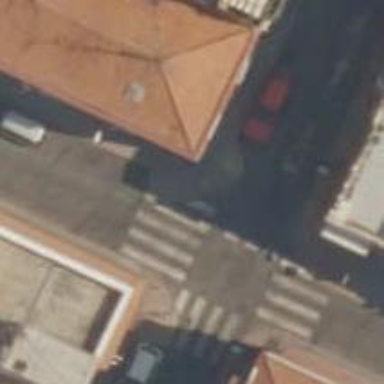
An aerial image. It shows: Uncontrolled zebra crossing on the road.